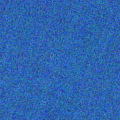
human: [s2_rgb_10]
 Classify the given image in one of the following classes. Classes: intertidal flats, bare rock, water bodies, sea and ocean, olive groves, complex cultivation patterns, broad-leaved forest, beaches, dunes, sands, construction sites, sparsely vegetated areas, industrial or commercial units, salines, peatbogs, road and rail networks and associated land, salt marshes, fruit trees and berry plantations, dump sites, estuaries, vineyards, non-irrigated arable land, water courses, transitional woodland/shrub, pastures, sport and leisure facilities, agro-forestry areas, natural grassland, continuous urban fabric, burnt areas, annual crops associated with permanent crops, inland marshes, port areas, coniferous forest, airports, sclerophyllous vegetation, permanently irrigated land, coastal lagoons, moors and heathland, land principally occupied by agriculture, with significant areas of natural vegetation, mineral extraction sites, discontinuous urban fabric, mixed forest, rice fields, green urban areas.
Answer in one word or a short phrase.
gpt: sea and ocean